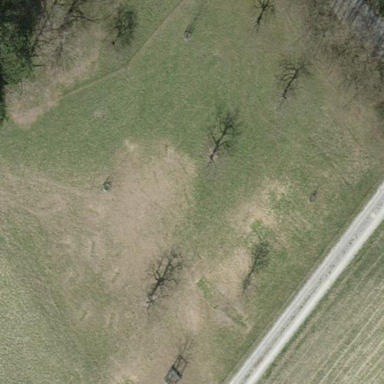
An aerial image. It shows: Area covered with grass.